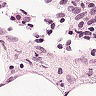
Metastatic tissue present: no